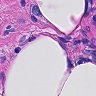
Metastatic tissue present: yes